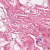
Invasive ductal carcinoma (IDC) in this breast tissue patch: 0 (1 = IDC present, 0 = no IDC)